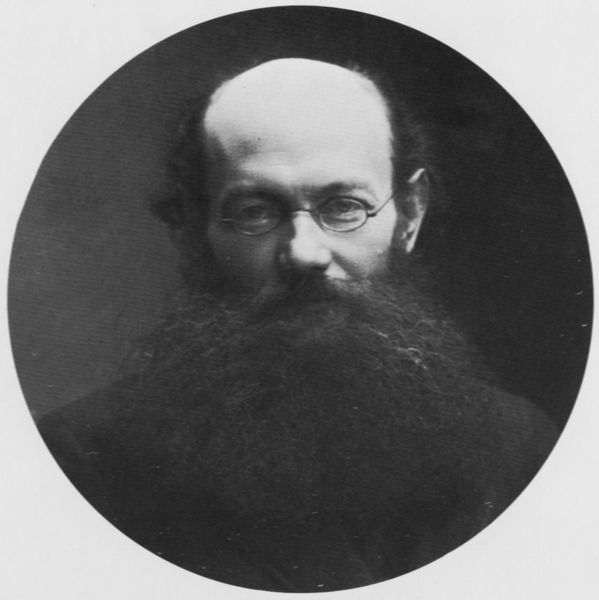
Titel: Pjotr Kropotkin (1842-1921), russischer Fürst, Anarchist und Geograph
Künstler: Atelier Nadar
Institution: unbekannt
Schlagwörter: dunkel, kopf, mann, schatten, weiß, grau, licht, mund, nase, ohr, schwarz, stirn, blick, bart, augen, gesicht, vollbart, bildnis, portrait, porträt, haare, augenbrauen, en face, front, frontal, ohren, schulter, schultern, kreis, oval, rund, wangen, backen, russland, ausdruck, dichter, glatze, platte, foto, fotografie, lachen, hell dunkel, schwarz-weiss, brille, photo, frontalansicht, russe, lacht, rauschebart, porträtfoto, lächelt, nickelbrielle